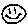
Label: smiley face